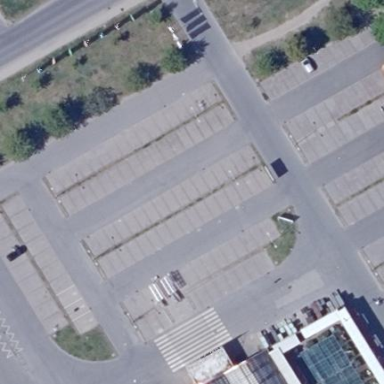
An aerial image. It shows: Parking area with surface.